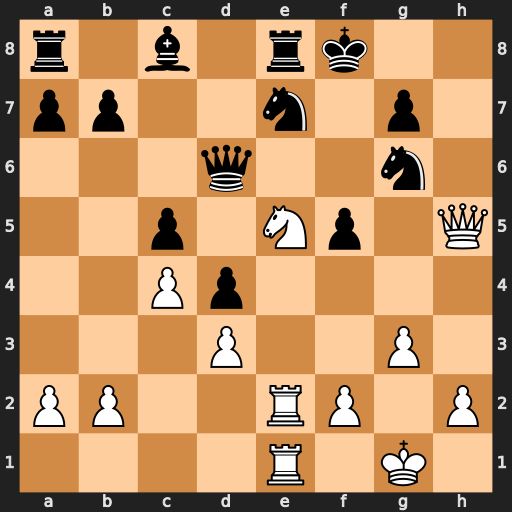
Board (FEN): r1b1rk2/pp2n1p1/3q2n1/2p1Np1Q/2Pp4/3P2P1/PP2RP1P/4R1K1
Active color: w
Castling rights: -
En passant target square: -
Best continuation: Nxg6+ Qxg6 Qxg6 Nxg6 Rxe8+